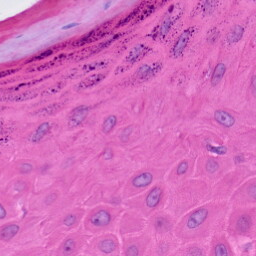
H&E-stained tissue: Skin